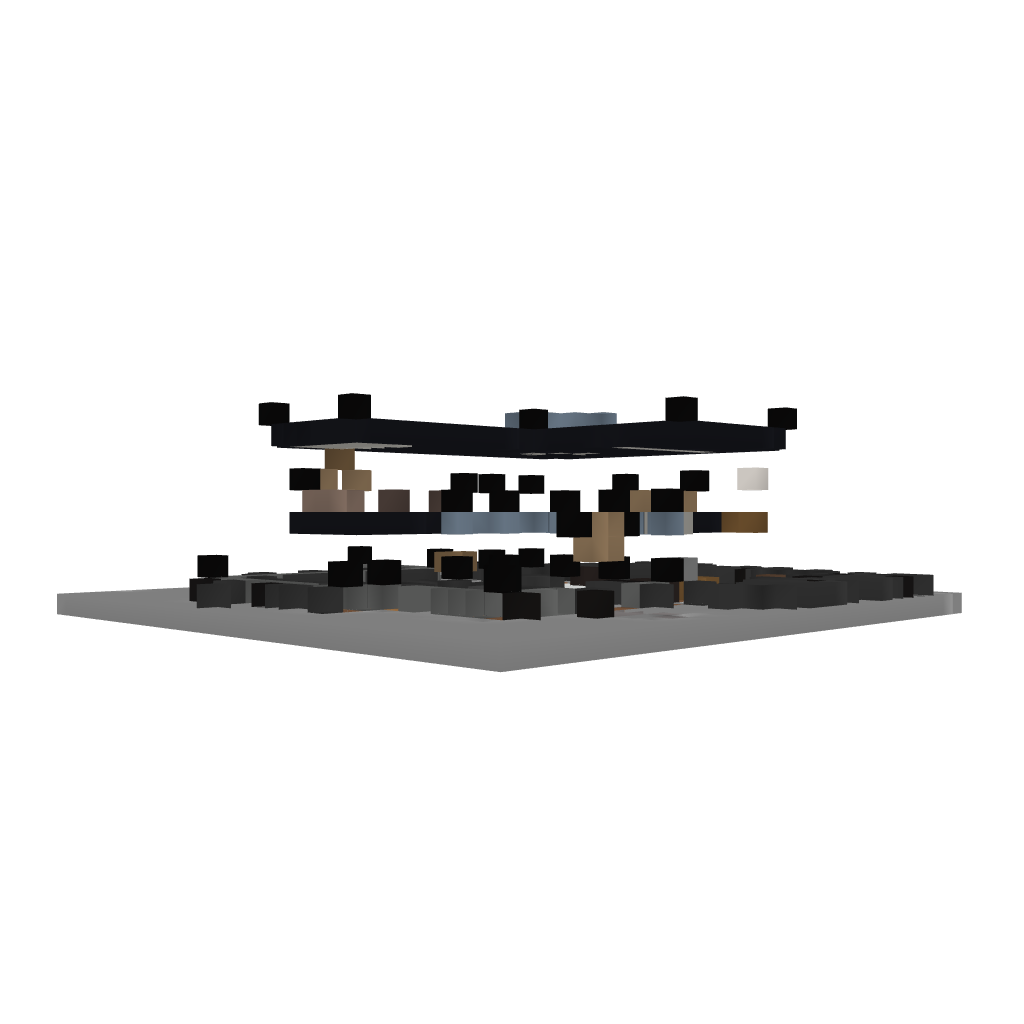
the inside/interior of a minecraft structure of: Modern House #2 by iEdgy